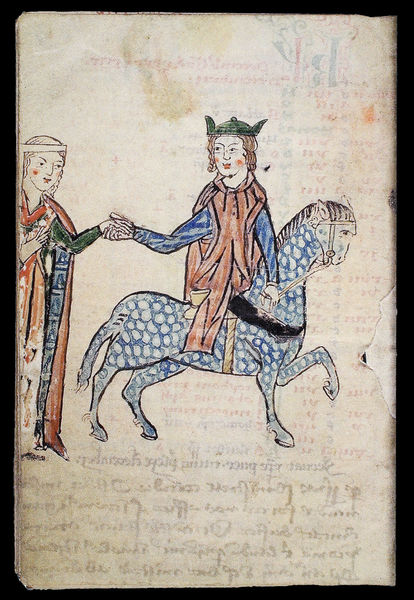
Titel: Elisabeths Abschied von Landgraf Ludwig IV. von Thüringen (Psalterium und Diurnale der Magistra Gertrud von Altenberg, wahrscheinlich Rommersdorf)
Institution: Darmstadt, Landes- und Hochschulbibliothek
Schlagwörter: blau, hand, mann, grün, frau, hut, zeichnung, dame, rot, ornament, hände, mantel, krone, pferd, reiter, reiten, ritt, schrift, könig, buch, abschied, ritter, buchseite, ross, mittelalter, königin, edelmann, maria, blaues pferd, buchmalerei, pfernd